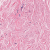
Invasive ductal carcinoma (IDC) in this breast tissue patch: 0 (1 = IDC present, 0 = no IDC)